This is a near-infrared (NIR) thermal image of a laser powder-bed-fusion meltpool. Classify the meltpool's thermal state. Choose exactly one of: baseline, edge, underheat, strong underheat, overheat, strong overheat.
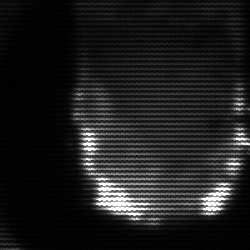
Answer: strong underheat